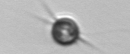
Label: Acanthoica_quattrospina